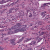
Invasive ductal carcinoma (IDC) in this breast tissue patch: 1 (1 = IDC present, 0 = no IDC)